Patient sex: F
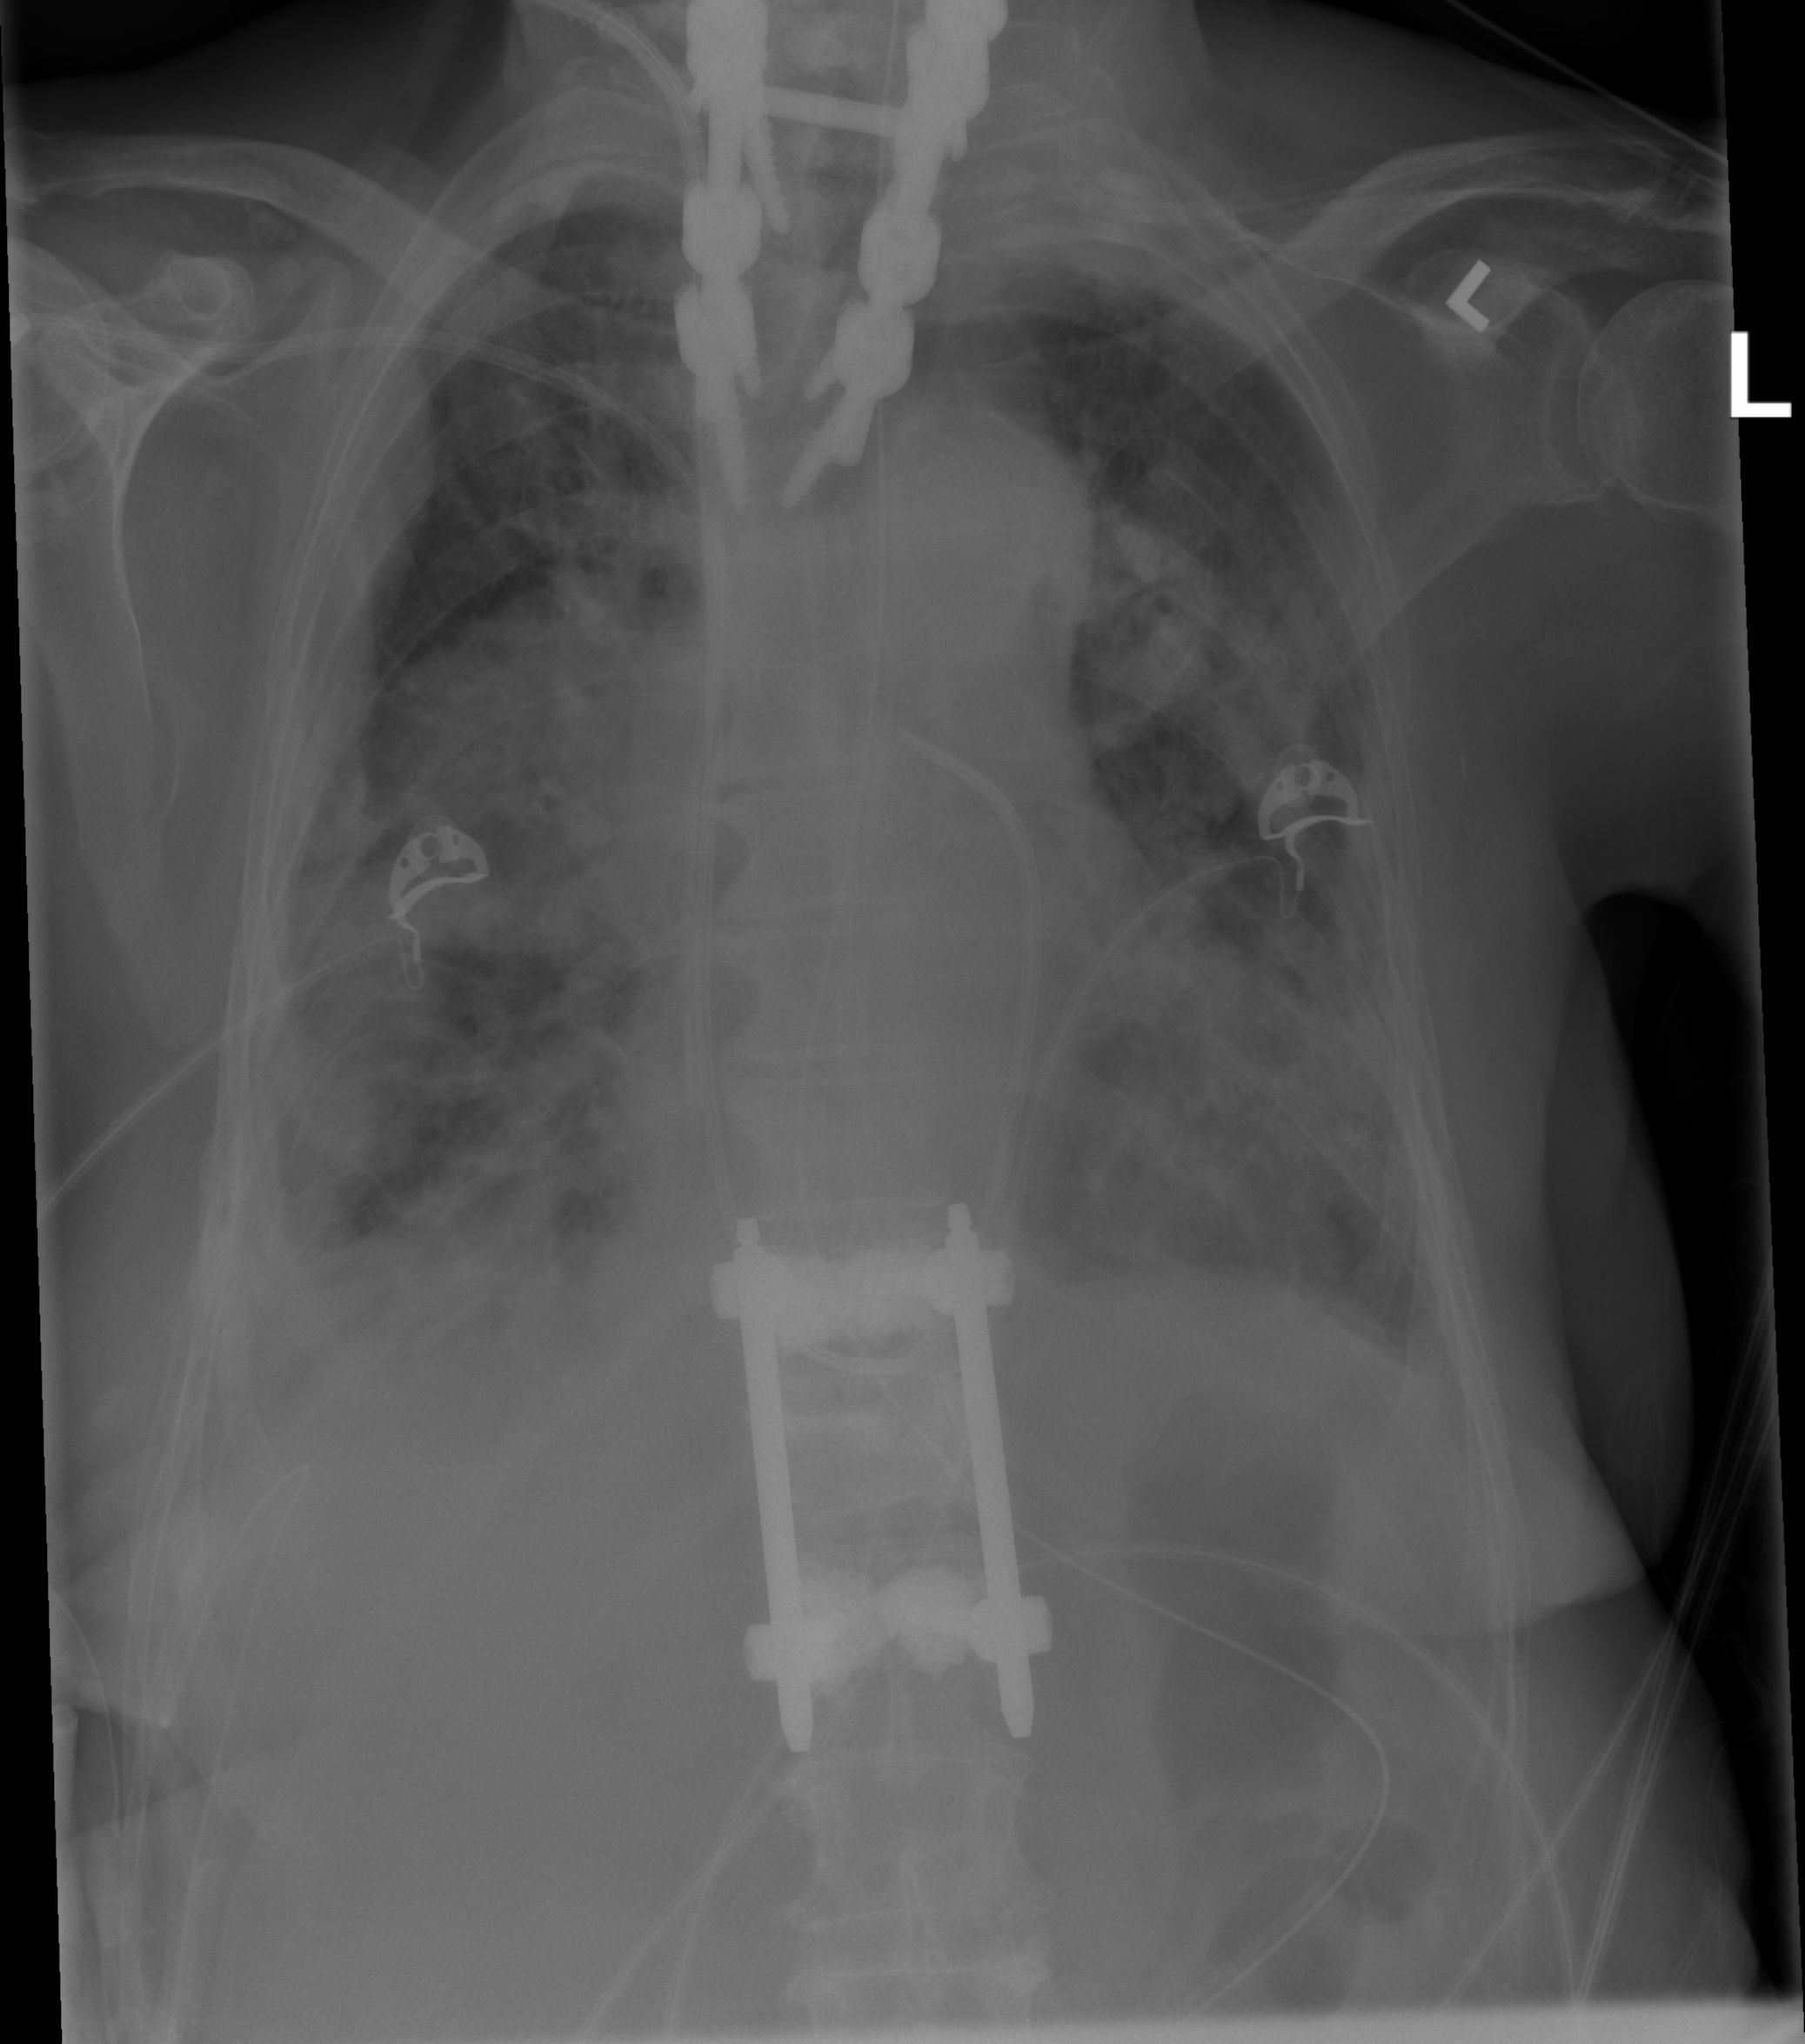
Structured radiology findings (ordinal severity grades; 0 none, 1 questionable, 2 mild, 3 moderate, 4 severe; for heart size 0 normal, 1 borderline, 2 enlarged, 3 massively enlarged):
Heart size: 0
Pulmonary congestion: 0
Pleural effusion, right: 2
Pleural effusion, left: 2
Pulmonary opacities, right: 2
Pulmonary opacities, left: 2
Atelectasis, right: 2
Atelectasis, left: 2